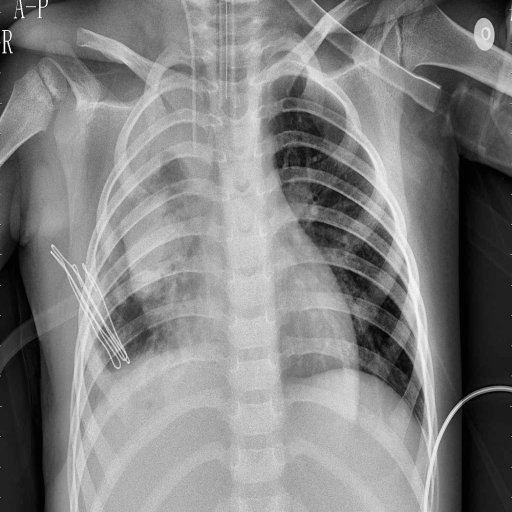
Finding: PNEUMONIA